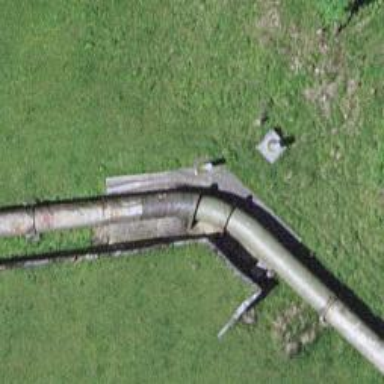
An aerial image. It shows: Man-made pipeline for transporting water.